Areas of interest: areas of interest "Agricultural and Sideline Products Market"
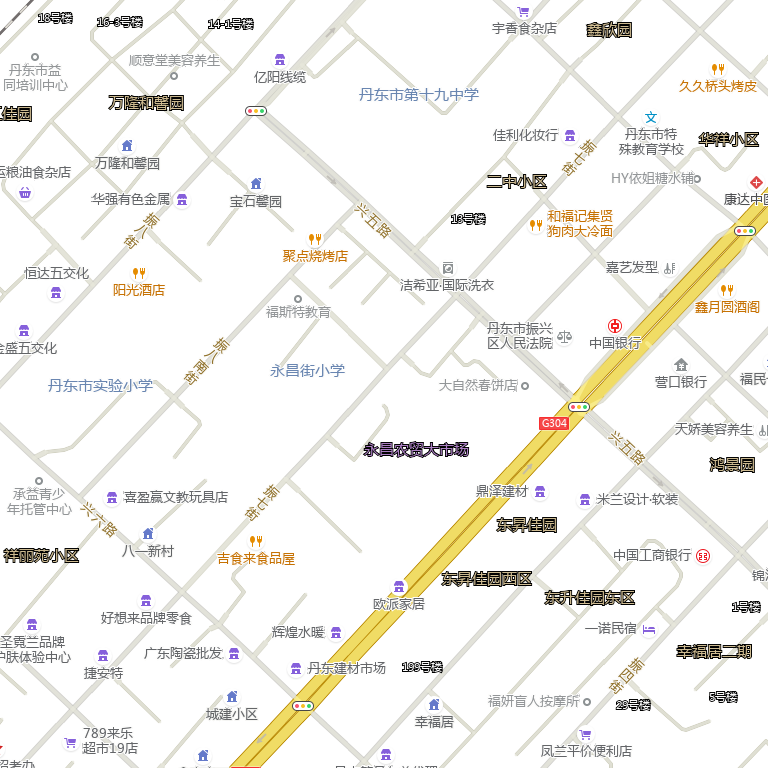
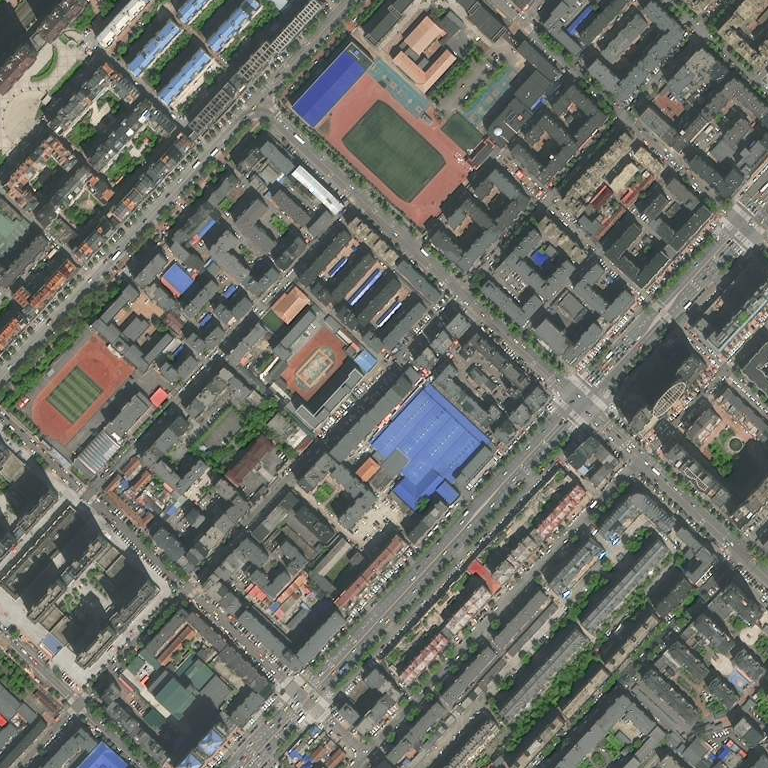